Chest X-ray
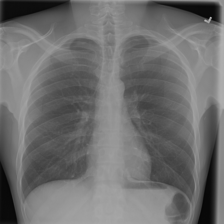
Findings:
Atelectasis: negative
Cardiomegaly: negative
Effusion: negative
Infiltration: negative
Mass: negative
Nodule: negative
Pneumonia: negative
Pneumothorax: negative
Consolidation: negative
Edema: negative
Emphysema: negative
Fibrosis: negative
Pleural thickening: negative
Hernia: negative